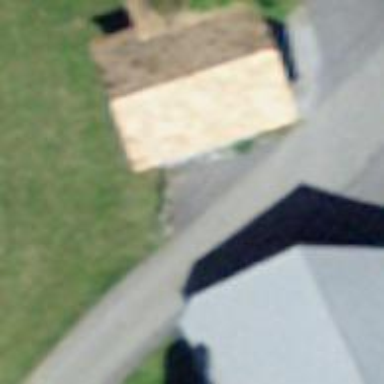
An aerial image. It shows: Shed.